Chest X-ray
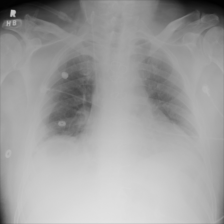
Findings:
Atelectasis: negative
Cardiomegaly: negative
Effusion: negative
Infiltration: negative
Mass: negative
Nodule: negative
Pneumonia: negative
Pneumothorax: negative
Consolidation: negative
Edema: negative
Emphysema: negative
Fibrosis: negative
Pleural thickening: negative
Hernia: negative